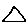
Label: triangle